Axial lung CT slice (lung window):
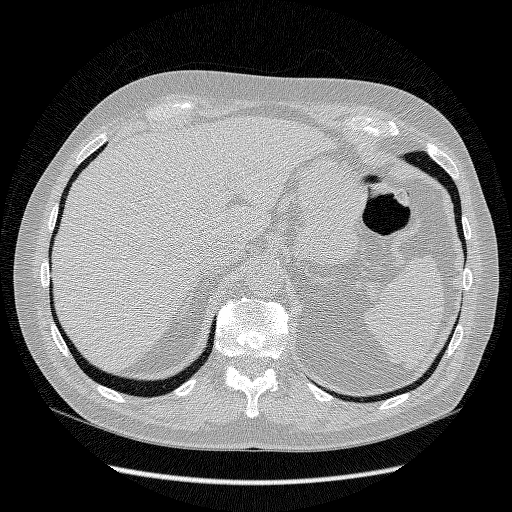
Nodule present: no